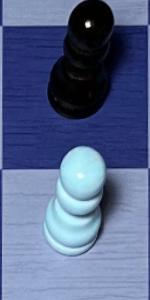
Label: Pawn_White